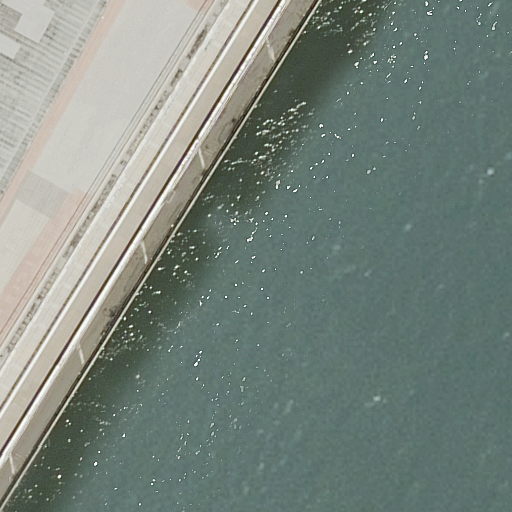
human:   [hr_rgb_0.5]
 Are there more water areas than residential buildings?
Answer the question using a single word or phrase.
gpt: yes

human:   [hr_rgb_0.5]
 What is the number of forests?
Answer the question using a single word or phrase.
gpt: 0

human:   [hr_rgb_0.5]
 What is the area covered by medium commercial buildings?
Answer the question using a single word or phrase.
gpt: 0m2

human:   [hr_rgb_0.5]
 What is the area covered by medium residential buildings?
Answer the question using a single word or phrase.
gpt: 0m2

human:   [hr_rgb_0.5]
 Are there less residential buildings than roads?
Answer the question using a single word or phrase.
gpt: yes

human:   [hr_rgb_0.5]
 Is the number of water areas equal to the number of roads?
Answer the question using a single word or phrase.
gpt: no

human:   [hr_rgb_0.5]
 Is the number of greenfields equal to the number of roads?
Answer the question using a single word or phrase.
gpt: no

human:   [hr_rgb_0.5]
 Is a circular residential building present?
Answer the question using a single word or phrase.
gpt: no

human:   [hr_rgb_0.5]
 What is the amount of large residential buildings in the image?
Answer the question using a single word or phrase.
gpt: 0

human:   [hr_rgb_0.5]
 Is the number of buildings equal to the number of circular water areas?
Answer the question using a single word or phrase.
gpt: no

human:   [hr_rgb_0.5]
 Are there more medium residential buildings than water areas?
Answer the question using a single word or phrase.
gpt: no

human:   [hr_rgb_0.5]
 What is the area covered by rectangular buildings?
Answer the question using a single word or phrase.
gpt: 1m2

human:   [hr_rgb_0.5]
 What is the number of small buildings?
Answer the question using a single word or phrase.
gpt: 1

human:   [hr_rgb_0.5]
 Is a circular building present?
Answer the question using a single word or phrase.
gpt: no

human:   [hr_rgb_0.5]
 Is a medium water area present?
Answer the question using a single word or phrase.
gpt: no

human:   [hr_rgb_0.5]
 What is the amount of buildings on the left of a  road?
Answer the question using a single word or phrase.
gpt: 1

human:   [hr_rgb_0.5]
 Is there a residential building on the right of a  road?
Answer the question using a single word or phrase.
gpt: no

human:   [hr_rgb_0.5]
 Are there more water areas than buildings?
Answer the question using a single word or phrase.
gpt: no

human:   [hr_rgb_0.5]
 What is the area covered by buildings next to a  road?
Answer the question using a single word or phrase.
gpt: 1m2

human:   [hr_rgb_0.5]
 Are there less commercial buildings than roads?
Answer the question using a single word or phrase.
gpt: yes

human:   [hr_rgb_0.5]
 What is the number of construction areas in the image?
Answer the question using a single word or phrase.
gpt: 0

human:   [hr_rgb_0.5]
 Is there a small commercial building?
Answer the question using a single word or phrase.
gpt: no

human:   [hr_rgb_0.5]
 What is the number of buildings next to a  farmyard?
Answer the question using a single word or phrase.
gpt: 0

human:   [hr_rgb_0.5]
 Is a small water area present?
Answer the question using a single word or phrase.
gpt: no

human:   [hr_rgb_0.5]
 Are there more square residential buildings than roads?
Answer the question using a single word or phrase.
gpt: no

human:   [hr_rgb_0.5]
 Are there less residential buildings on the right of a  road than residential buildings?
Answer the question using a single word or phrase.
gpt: no

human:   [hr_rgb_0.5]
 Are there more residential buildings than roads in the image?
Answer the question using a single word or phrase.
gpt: no

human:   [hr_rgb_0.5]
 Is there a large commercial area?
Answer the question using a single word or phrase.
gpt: no

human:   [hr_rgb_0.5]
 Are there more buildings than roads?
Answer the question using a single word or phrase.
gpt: no

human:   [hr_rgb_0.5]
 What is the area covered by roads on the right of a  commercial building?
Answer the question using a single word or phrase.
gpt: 0m2

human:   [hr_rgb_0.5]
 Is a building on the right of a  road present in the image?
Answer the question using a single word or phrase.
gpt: no

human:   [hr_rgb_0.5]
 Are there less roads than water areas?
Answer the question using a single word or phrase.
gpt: no

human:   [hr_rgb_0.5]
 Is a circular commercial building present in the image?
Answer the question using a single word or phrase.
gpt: no

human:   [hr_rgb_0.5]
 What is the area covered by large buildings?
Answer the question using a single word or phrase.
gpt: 0m2

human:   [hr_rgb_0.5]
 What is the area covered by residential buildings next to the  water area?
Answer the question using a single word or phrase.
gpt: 0m2

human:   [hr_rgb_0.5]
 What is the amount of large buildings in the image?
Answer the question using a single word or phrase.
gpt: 0